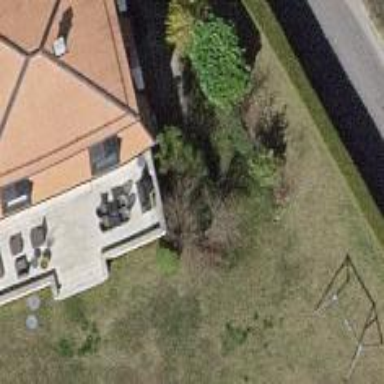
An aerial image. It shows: Simple and straightforward house.